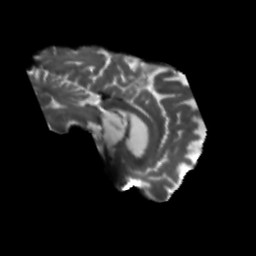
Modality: T2w
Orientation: sagittal
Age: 74
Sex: male
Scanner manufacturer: siemens
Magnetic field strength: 3 T
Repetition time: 5.47 s
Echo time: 0.0854 s